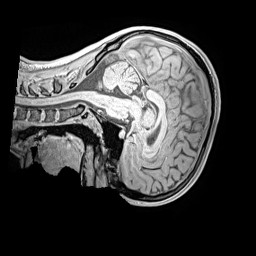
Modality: MP2RAGE
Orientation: sagittal
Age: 13
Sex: female
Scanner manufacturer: siemens
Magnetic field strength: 3 T
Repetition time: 4 s
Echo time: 0.00299 s